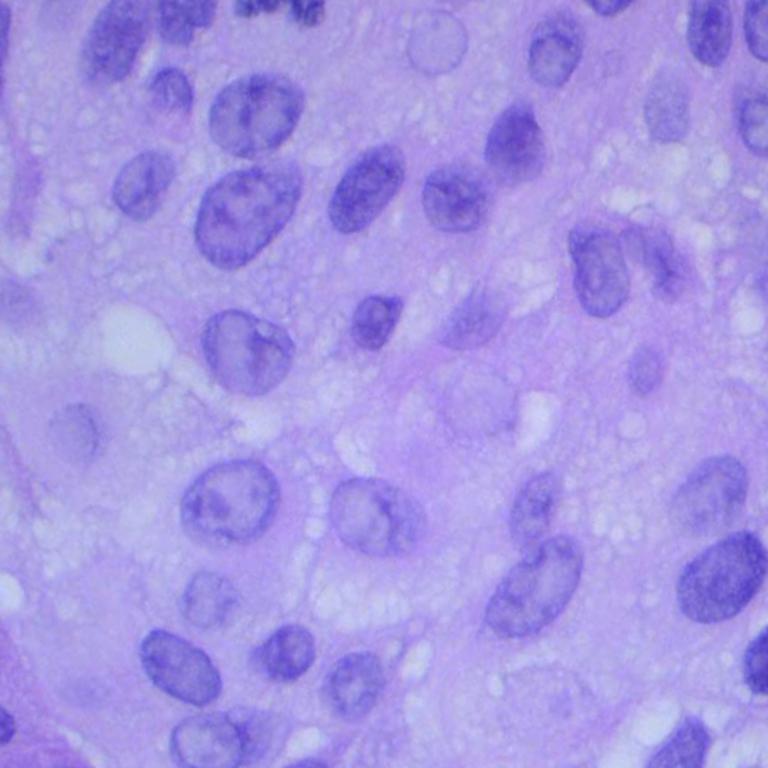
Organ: lung
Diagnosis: squamous carcinomas